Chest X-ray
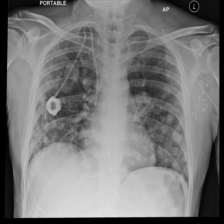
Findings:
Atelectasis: negative
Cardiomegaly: negative
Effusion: negative
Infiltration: negative
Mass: negative
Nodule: positive
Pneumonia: negative
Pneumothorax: negative
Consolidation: negative
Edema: negative
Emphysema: negative
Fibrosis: negative
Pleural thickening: negative
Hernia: negative